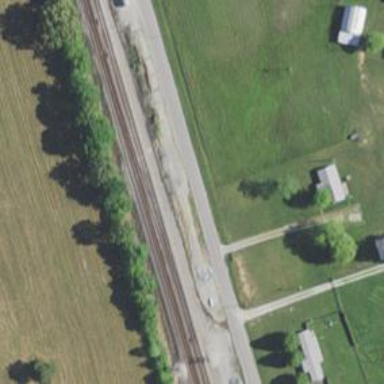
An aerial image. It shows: Railway track.